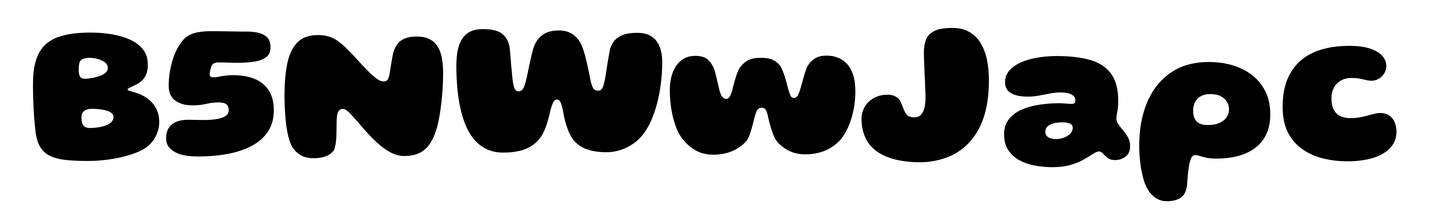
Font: Gluten_ExtraBold